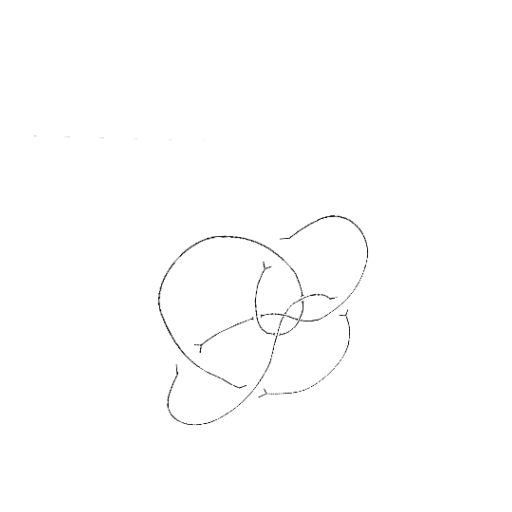
Crossing number: 9